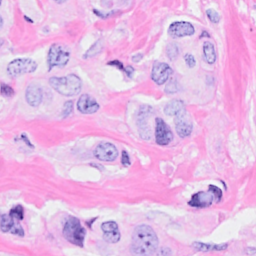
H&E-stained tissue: Breast